Question: I don't get why emma doesn't give full code coverage to "finally" blocks. I've made a short example program to demonstrate this.
When I execute the program it shows:
'''
try
finally
'''
So I don't get why finally is marked as red (not executed) and the "finally" "println" is marked yellow (partially executed). Am I missing something? How to make emma understand that the finally block is covered?

Thank you!
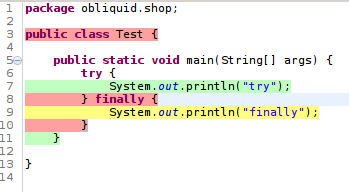
Answer: There is an entry on this in the EMMA Faq: <URL> touching on the subject of partially covered finally blocks. Perhaps that helps.